Chest X-ray:
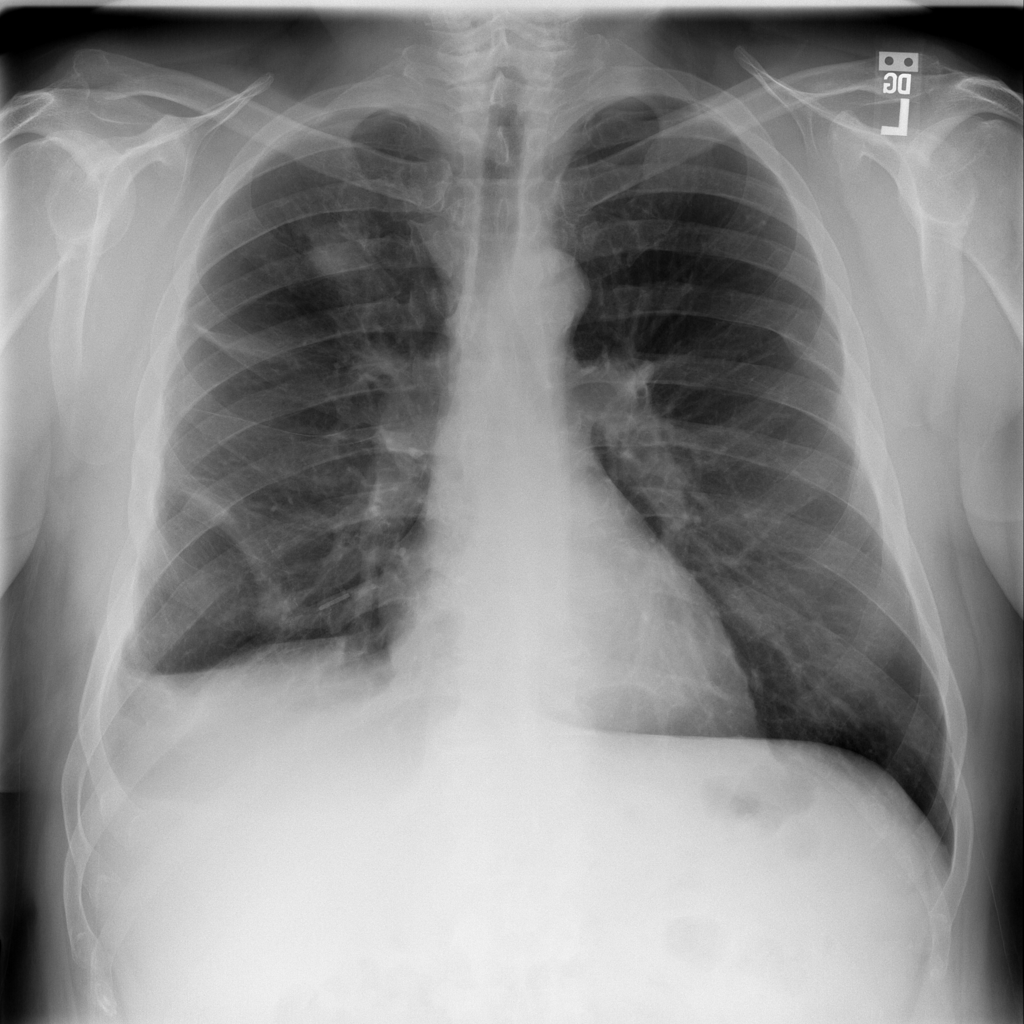
Findings: Fracture, Consolidation, Atelectasis, Effusion
No abnormal finding: no